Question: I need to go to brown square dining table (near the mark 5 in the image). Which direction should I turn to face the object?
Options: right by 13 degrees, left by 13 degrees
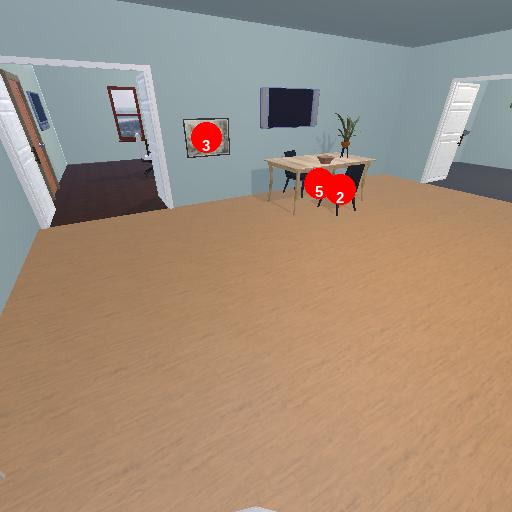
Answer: right by 13 degrees